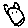
Label: cat